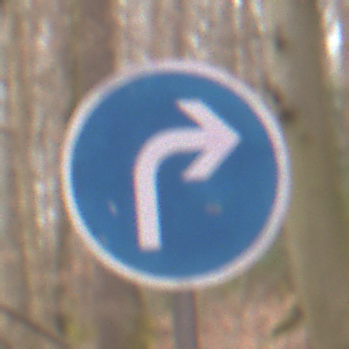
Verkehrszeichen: VorgeschriebeneFahrtrichtungRechts
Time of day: Midday
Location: Outdoor (Nature)
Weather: Overcast
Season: Autumn
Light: Natural